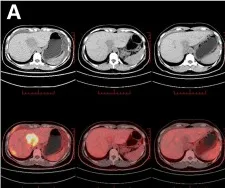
The PET-CT images for evaluating the treatment response. The metabolic activity change is noticeable in the masses located in the right liver.
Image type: radiology (pet)